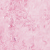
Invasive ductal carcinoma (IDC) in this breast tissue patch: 0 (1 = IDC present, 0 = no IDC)